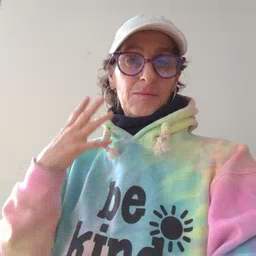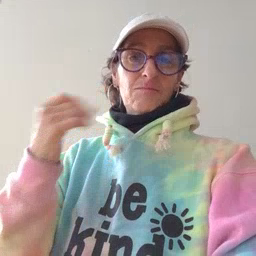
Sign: go